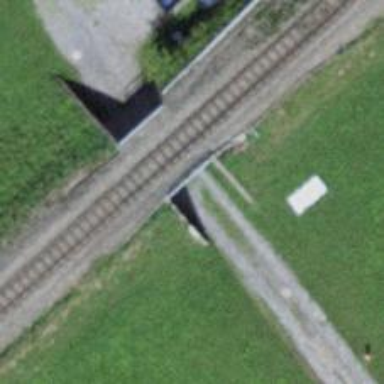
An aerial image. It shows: Gravel track passing through tunnel with grade 2 tracktype.